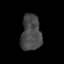
Tissue: prostate
Cell type: T cells
Senescence score: 0.2596
Nuclear area (px): 708
Mean DAPI intensity: 71.643